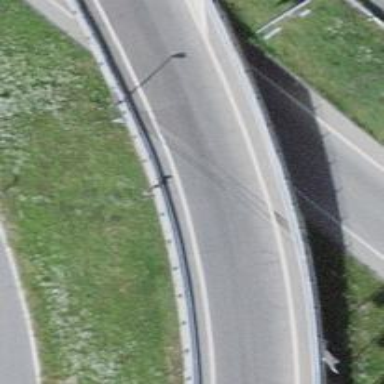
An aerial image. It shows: Asphalt surface bridge on motorway link.